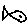
Label: fish